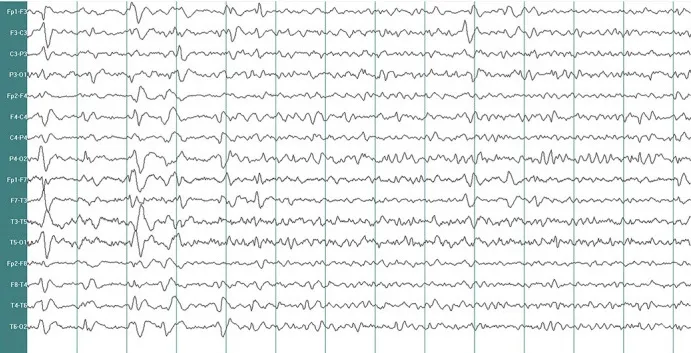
Electroencephalogram recorded. EEG shows a large number of sharp waves, spike waves, sharp-slow waves, spike-slow waves in the bilateral frontal pole, frontal and anterior temporal areas, paroxysmal or continuous, sometimes accompanied by evolution trend (B-D) (paper speed: 30 mm/s, high-frequency filter (HF): 30 Hz, low-frequency filter (LF): 0.53 Hz, notchfilers: 50 Hz, sensitivity:7 muv/mm. EEG A provided EEG background and the EEG B showed epileptic discharges).
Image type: electrography (eeg)